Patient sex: M
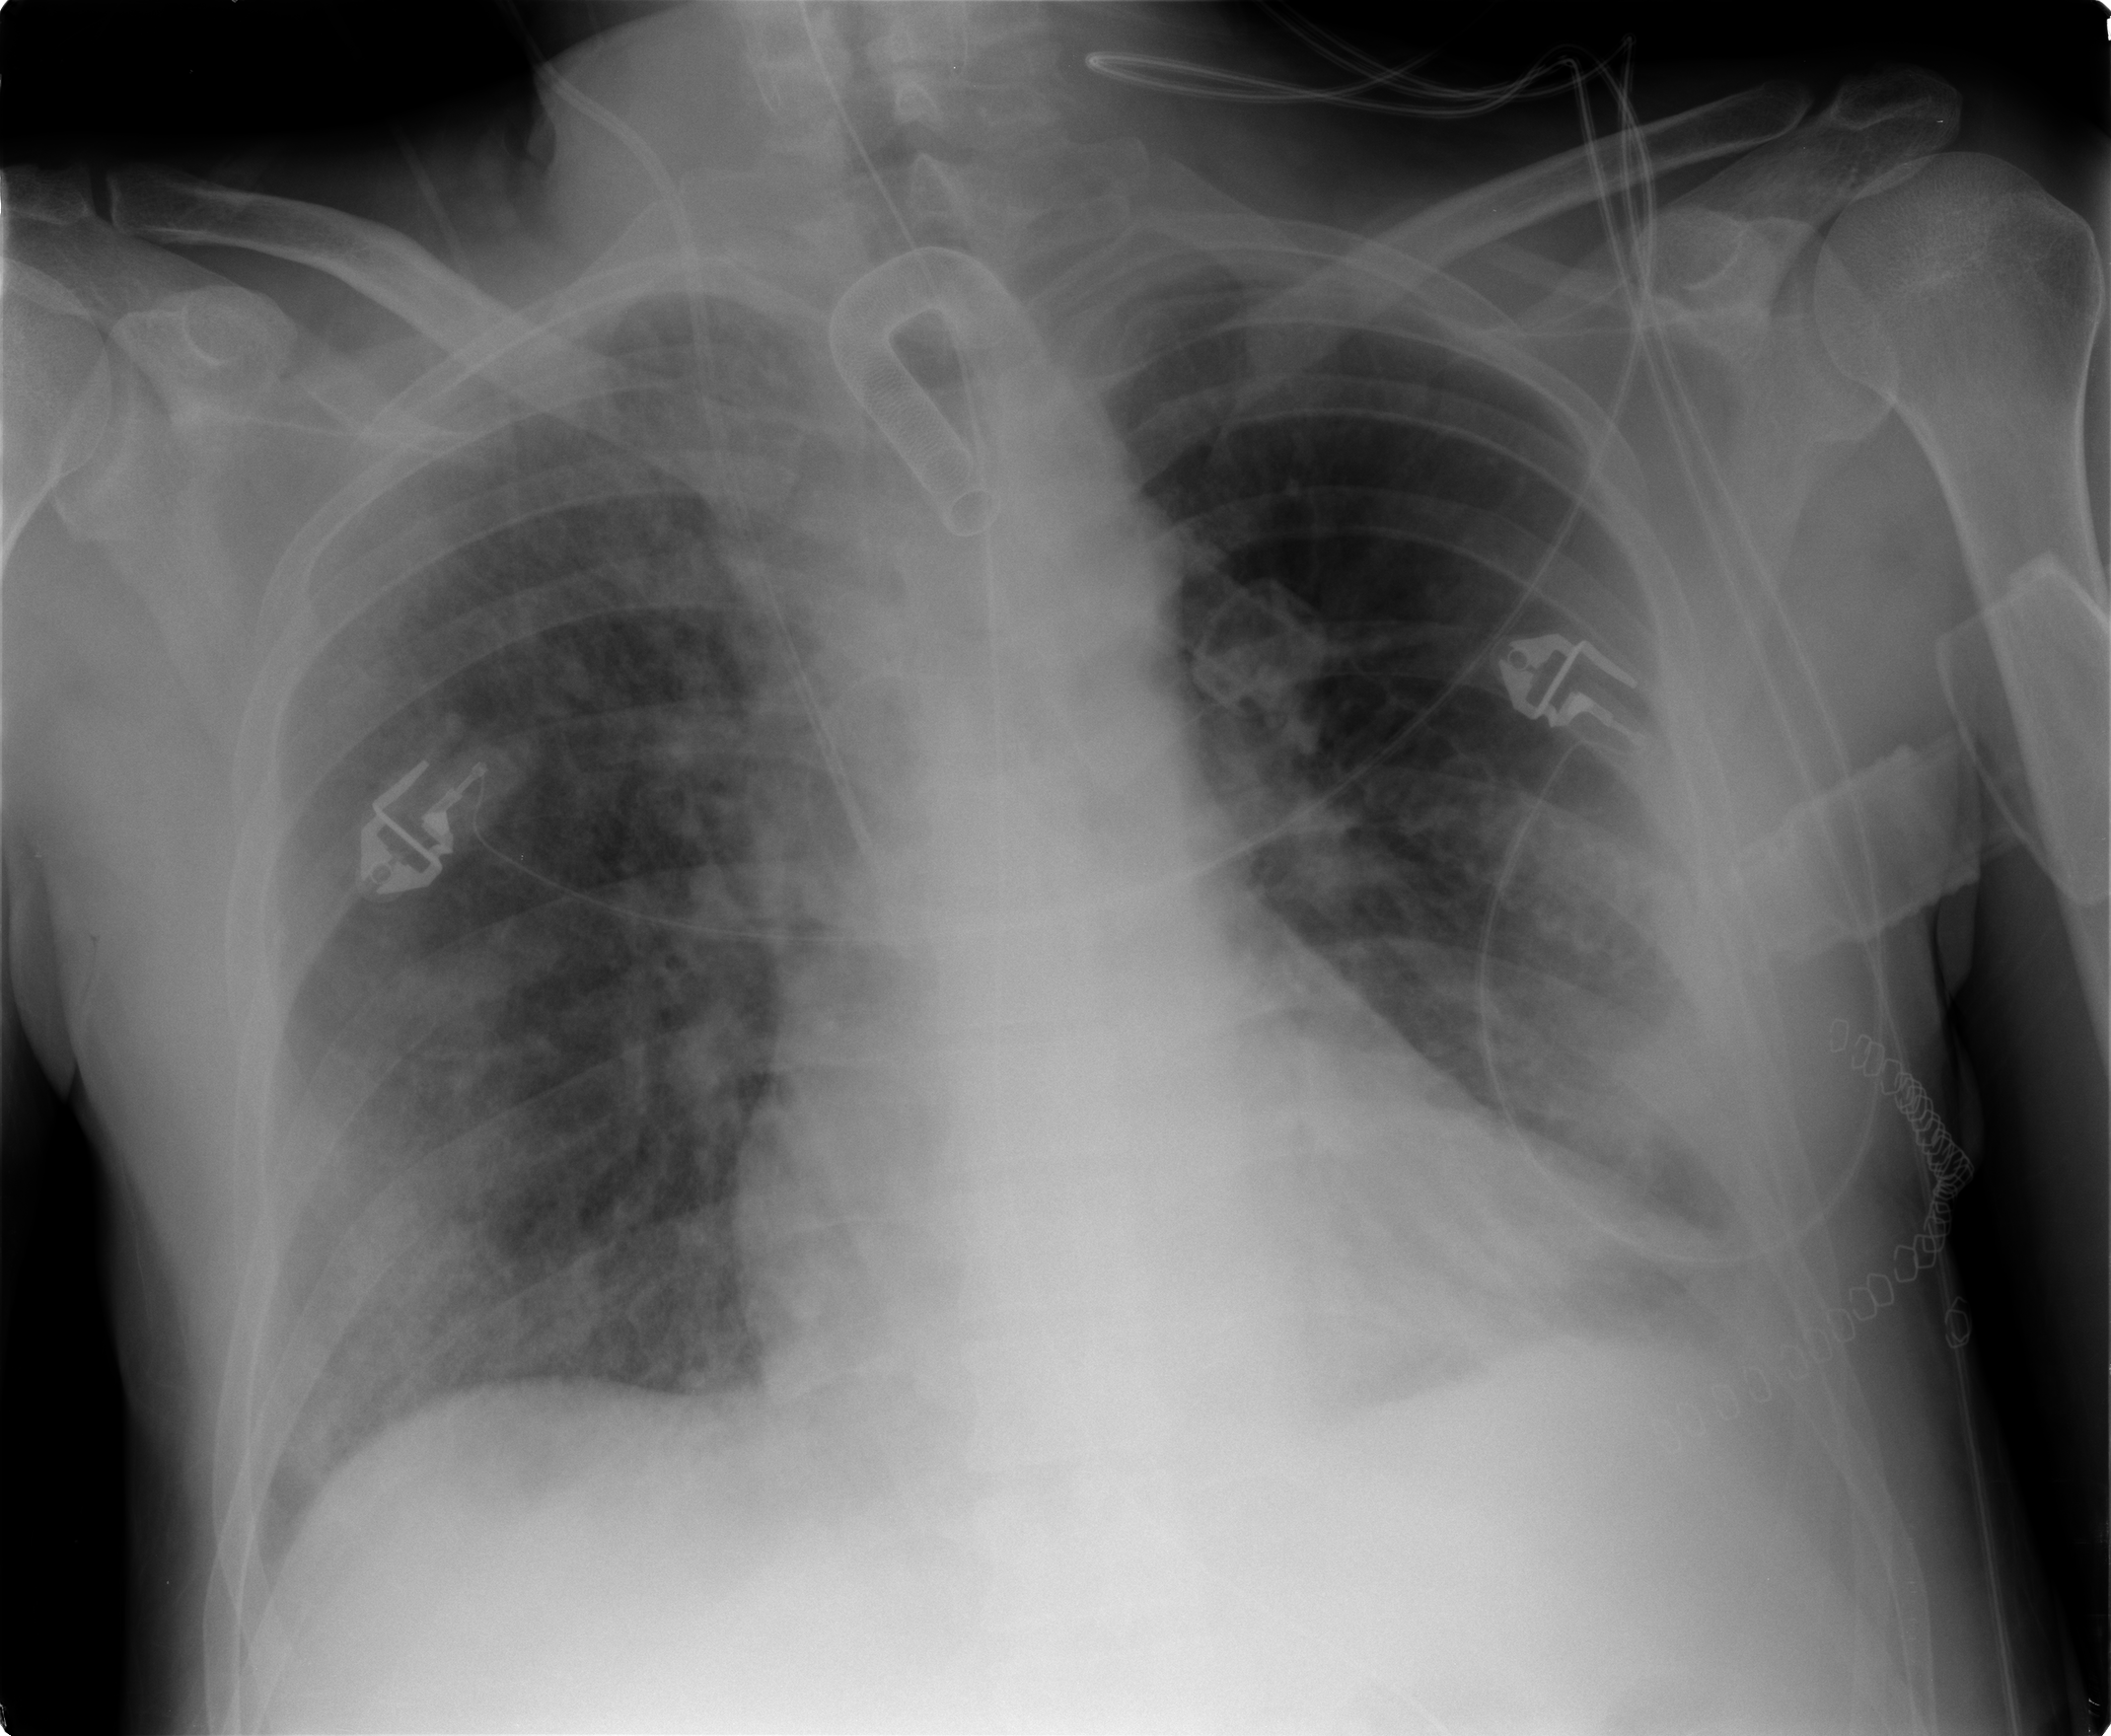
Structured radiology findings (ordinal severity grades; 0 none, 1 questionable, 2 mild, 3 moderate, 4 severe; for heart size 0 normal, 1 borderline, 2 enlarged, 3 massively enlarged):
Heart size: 0
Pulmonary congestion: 2
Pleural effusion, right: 0
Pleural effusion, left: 2
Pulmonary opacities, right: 3
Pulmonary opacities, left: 2
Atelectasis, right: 3
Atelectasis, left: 2